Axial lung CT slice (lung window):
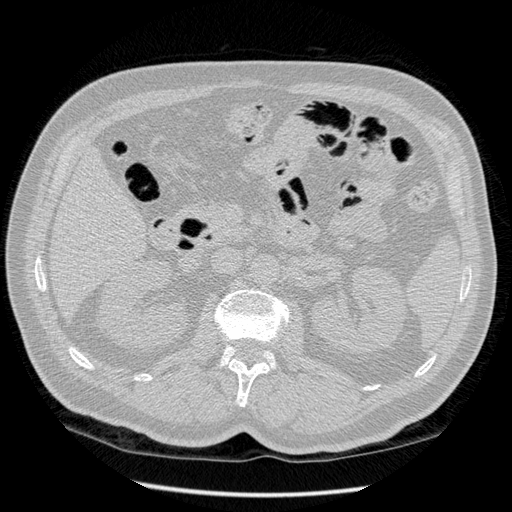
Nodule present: no